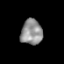
Tissue: prostate
Cell type: Myeloid cells
Senescence score: 0.07358
Nuclear area (px): 534
Mean DAPI intensity: 145.618